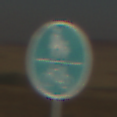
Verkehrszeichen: GemeinsamerGehUndRadweg
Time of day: MorningAfternoon
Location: Outdoor (Nature)
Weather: Clear
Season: NotSpecified
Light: Natural